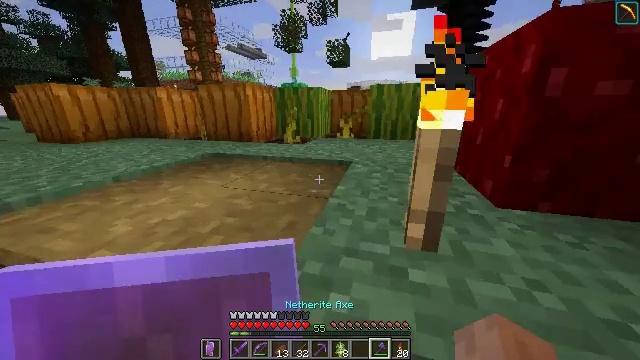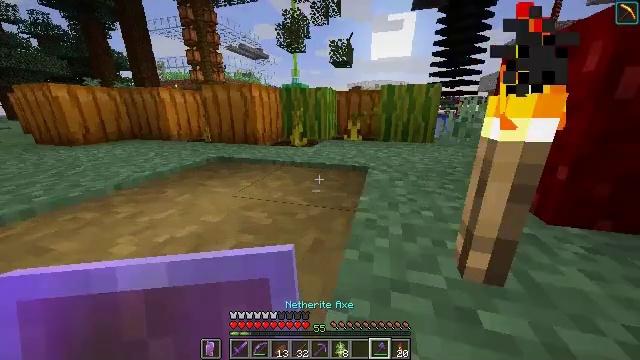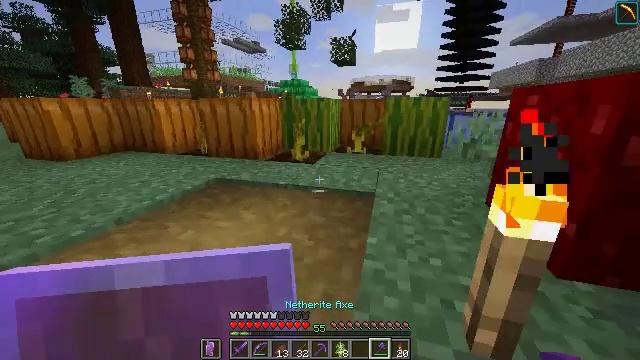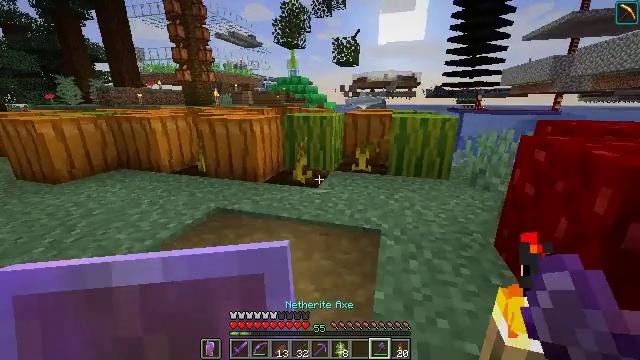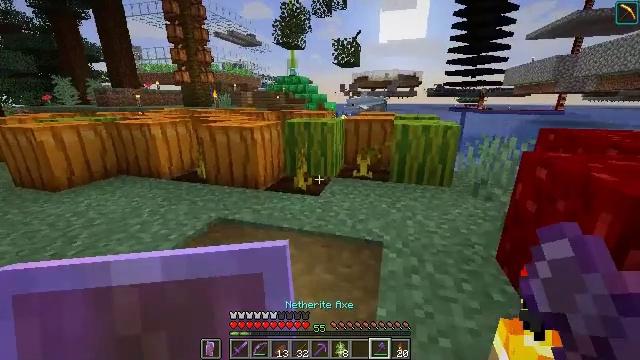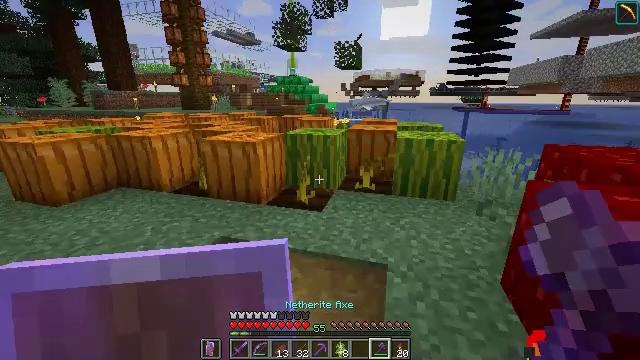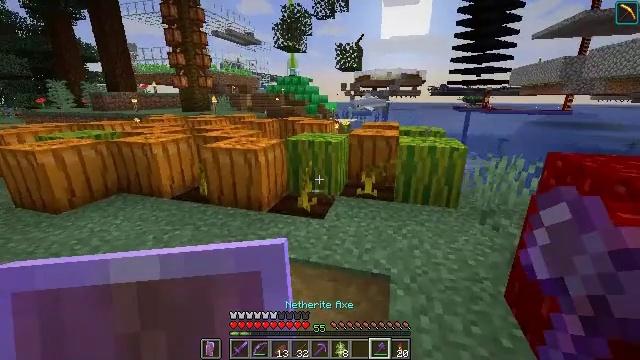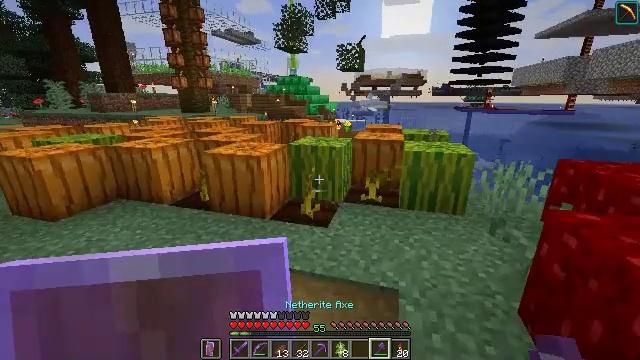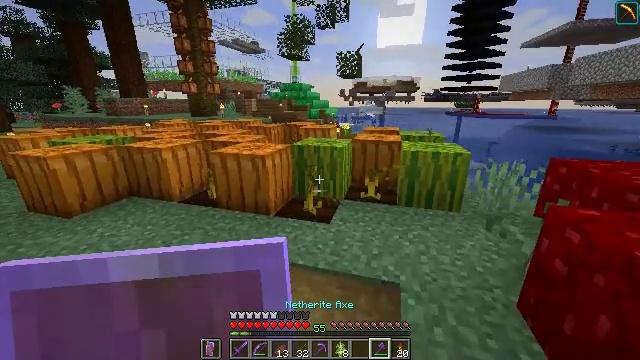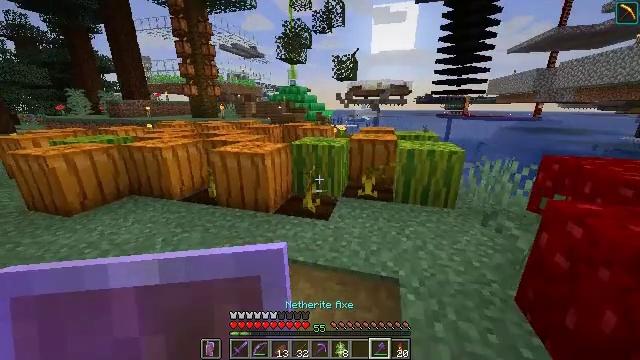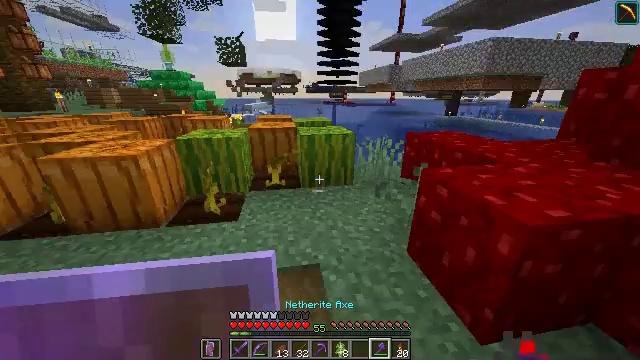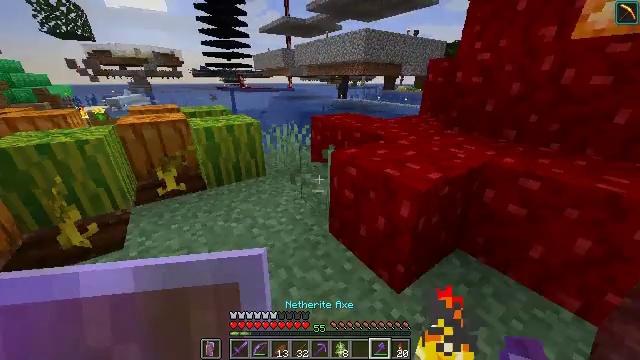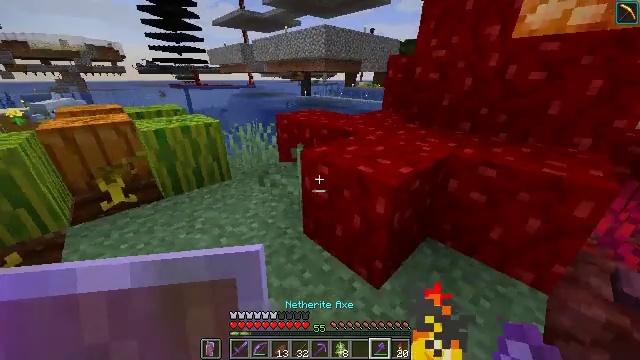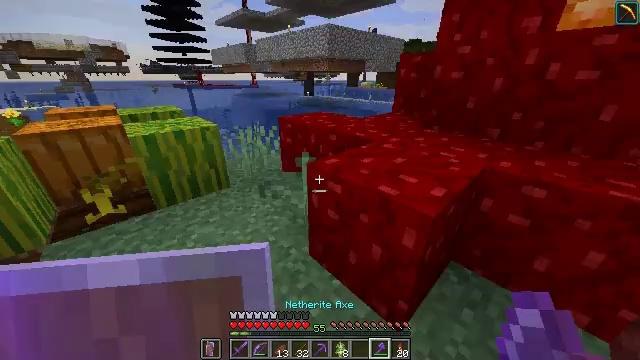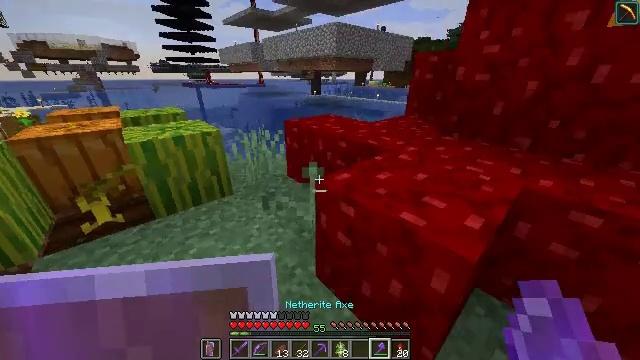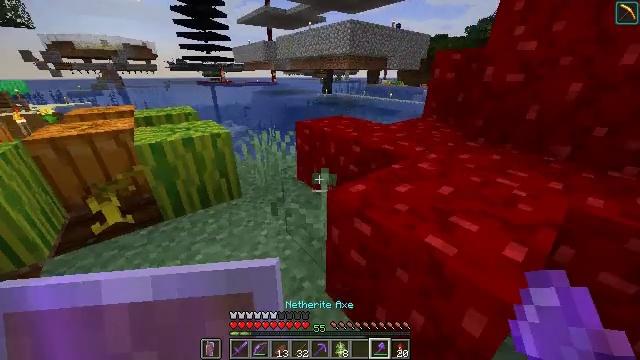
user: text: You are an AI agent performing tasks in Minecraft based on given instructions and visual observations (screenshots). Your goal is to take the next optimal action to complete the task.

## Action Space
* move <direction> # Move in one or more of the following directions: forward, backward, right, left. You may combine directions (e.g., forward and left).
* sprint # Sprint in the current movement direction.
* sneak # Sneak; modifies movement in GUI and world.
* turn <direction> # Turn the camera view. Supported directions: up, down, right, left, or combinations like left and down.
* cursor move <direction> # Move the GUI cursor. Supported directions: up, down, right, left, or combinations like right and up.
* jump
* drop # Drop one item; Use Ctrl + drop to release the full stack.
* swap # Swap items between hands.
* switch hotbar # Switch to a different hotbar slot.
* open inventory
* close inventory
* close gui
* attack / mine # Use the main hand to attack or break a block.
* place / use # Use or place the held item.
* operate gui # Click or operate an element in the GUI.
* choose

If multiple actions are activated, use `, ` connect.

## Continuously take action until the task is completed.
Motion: motion action
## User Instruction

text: Collect birch leaves from the tree.
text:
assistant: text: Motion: move forward, sprint
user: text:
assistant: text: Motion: move forward, sprint, jump
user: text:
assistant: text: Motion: move forward, sprint, jump
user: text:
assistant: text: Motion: move forward, sprint, jump
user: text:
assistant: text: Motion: move forward, sprint, jump
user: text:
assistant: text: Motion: move forward, sprint
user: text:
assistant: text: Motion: move forward, sprint
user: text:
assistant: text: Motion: move forward, sprint
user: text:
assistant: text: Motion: move forward, sprint
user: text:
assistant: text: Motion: move forward, sprint, turn right and down
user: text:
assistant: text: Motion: move forward, sprint, turn right and down
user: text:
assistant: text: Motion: move forward, sprint, turn right
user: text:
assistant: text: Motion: move forward, sprint
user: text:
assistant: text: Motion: move forward, sprint, turn left
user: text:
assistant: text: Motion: move forward, sprint, turn left
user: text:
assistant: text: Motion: move forward, sprint, turn left
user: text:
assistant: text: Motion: move forward, sprint, turn left
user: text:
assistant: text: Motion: move forward, sprint, turn left and up
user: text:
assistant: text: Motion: move forward, sprint, turn left
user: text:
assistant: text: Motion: move forward, sprint
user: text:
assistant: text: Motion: move forward, sprint
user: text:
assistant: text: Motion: move forward, sprint
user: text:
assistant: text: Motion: move forward and move right, sprint
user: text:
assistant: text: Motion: move forward and move right, sprint
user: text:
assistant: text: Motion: move forward and move right, sprint
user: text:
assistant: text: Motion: move forward and move right, sprint, turn left
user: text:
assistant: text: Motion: move forward and move right, sprint, turn left
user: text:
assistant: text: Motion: move forward and move right, sprint, turn left
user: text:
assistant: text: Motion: move forward and move right, sprint, turn left
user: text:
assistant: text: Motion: move forward, sprint